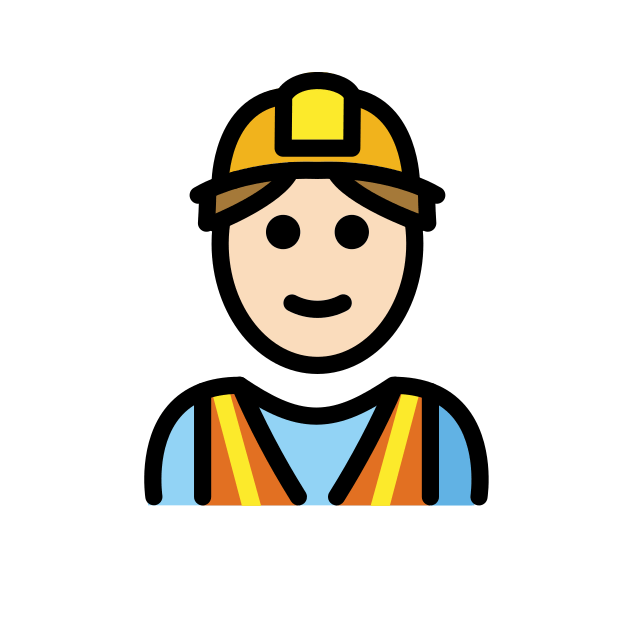
man construction worker: light skin tone